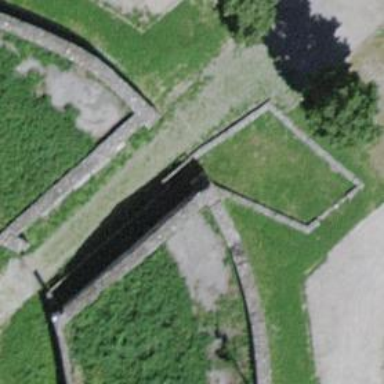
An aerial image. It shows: Retaining wall.